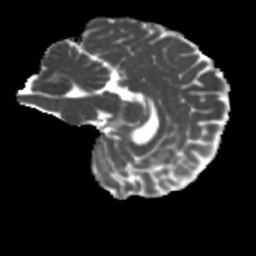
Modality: MD
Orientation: sagittal
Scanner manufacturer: siemens
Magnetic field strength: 3 T
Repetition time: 4 s
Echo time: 0.0594 s